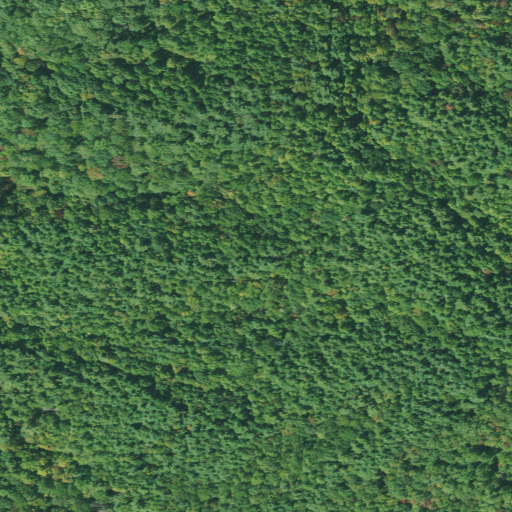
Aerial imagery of ridge(s) in South Carolina named Chestnut Ridge containing mixed forest, deciduous forest, evergreen forest, and open development